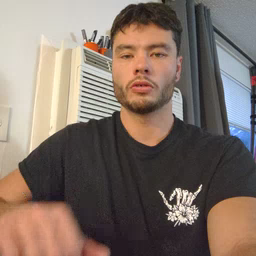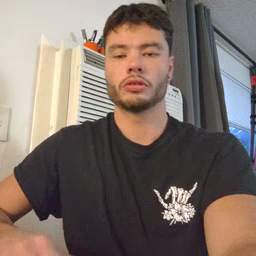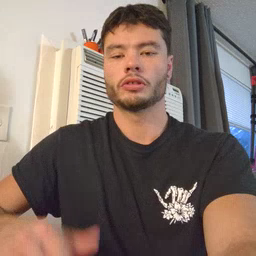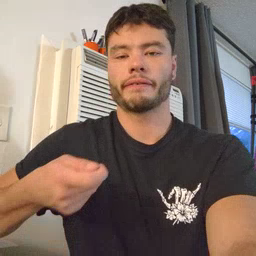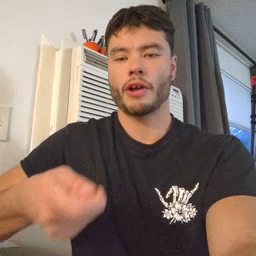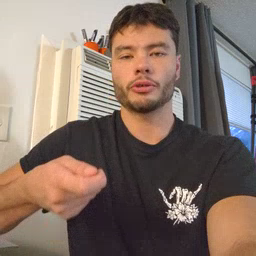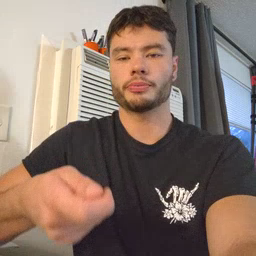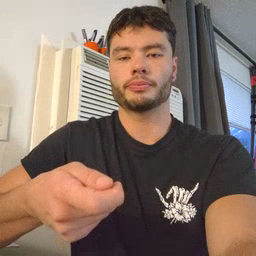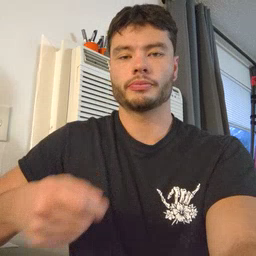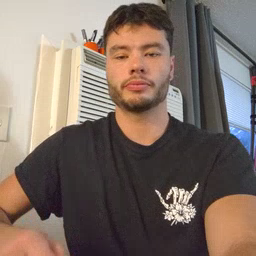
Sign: vacuum